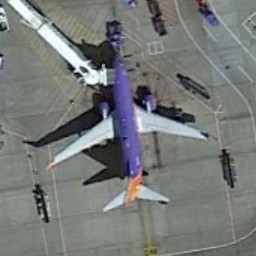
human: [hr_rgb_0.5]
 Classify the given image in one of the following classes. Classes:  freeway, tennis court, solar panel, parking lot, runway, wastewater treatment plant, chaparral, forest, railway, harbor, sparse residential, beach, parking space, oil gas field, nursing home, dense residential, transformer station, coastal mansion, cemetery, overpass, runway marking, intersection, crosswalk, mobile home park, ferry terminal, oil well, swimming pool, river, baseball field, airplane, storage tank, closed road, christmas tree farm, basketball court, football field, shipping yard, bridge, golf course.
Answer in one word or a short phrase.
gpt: airplane